Question: '''
@response = Typhoeus::Request.get(FOUR_SQUARE_API_SERVER_ADDRESS+'search?ll=' + current_user.altitude.to_s + "&query="+ params[:query] + FOUR_SQUARE_API_ACESS_CODE)
@venues = ActiveSupport::JSON.decode(@response.body)
@venues['response']['groups'][0]['items'].each do |venue|
venue['name'] //working
venue['name']['location'][0]['address'] //issues
venue['name']['categories'][0]['id'] //issues
end
'''
Please check inline comments for issues.

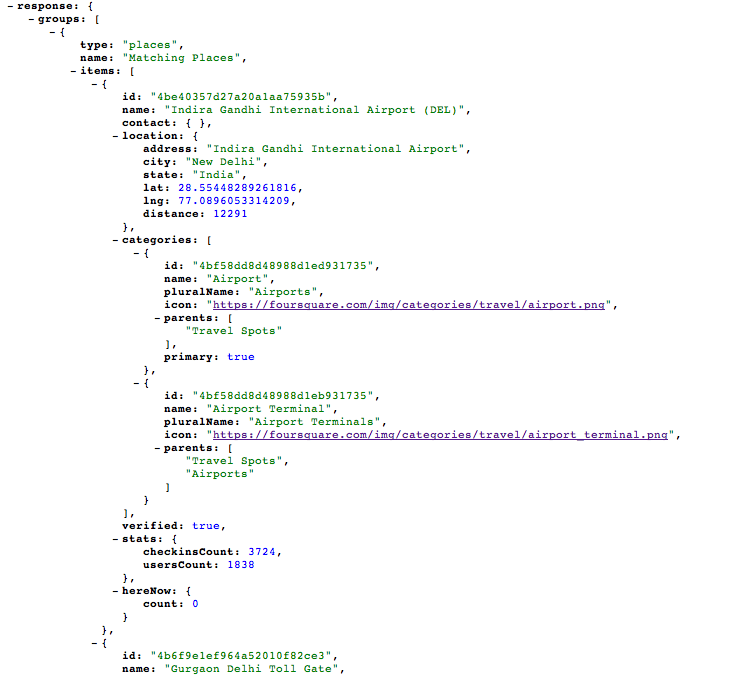
Answer: First of all, the 'venue['name']' is a scalar, not an array; secondly, 'venue['location']' (which I think you're trying to access) is not encoded as an array, that's just an object:
'''
location: {
address: "...',
city: "...",
// ...
}
'''
So here you want:
'''
venue['location']
'''
Then, your 'venue['name']['categories'][0]['id']' will fail because, again, 'venue['name']' is a scalar; for this one, you want:
'''
venue['categories'][0]['id']
'''